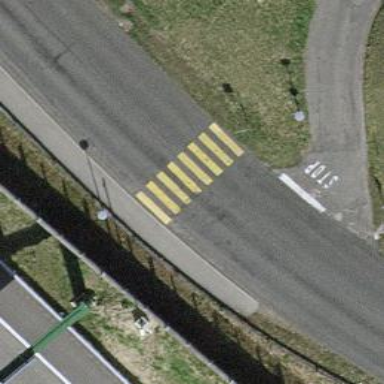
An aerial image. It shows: Marked zebra crossing on the road.